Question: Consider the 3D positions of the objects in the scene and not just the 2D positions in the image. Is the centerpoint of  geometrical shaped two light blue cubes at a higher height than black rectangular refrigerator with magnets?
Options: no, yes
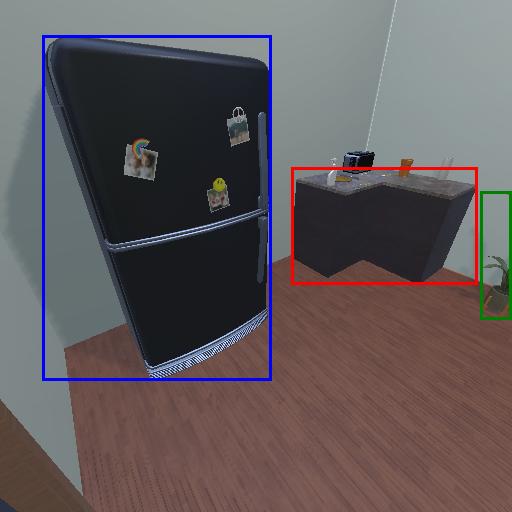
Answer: no